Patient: sex M, age 51
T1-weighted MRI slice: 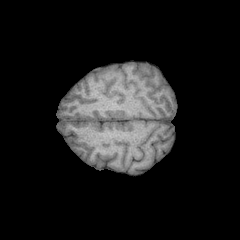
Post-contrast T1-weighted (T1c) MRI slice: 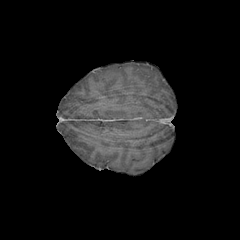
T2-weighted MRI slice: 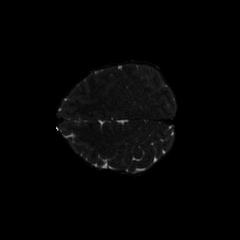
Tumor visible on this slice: yes
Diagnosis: Astrocytoma, IDH-mutant
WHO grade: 4